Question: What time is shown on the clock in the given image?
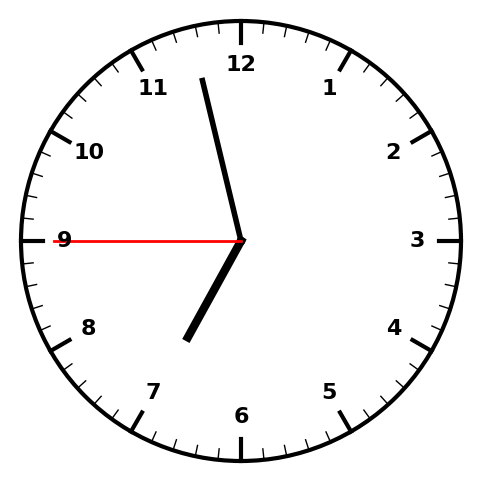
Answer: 06:57:45